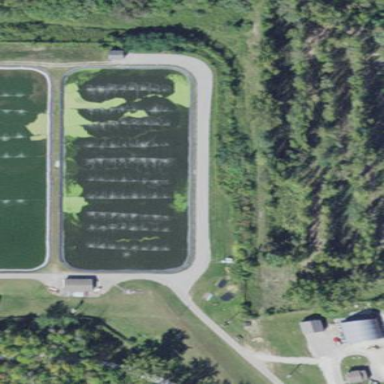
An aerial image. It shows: Wastewater plant.